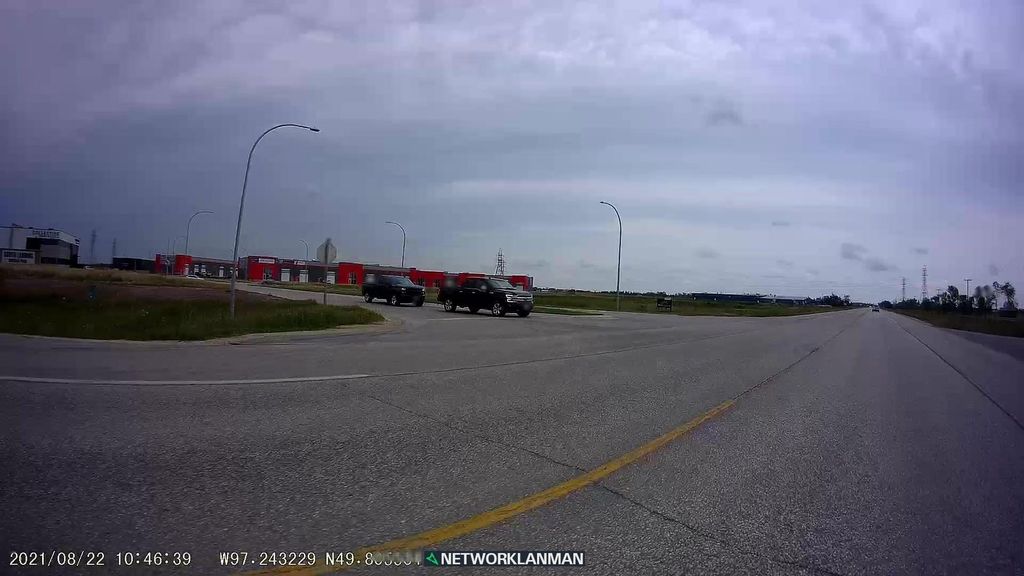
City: winnipeg